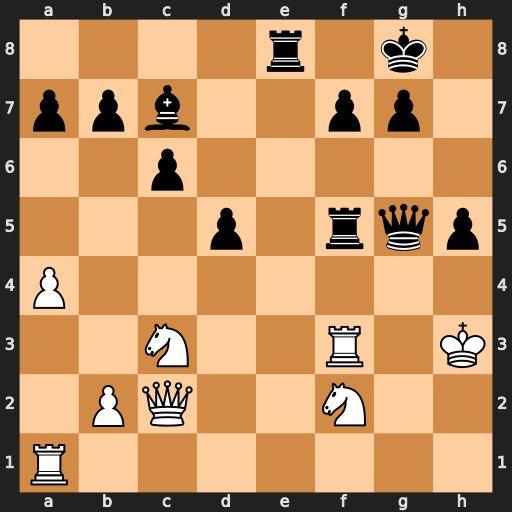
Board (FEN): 4r1k1/ppb2pp1/2p5/3p1rqp/P7/2N2R1K/1PQ2N2/R7
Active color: w
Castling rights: -
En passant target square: -
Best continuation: Qxf5 Qxf5+ Rxf5 Re3+ Kg2